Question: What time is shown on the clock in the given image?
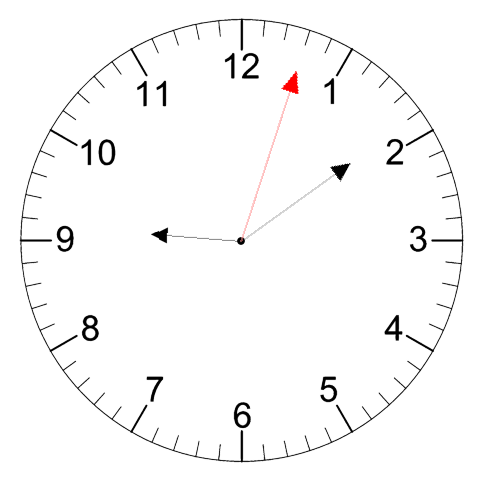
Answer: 09:09:03